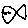
Label: fish